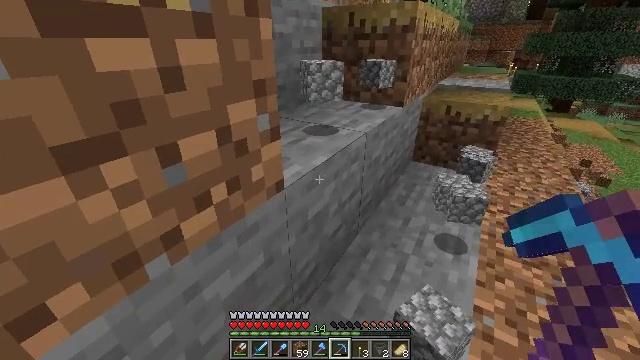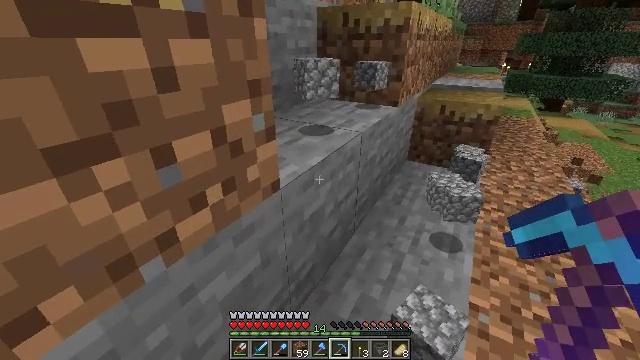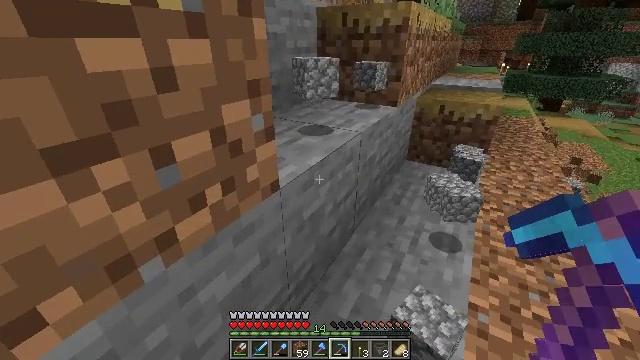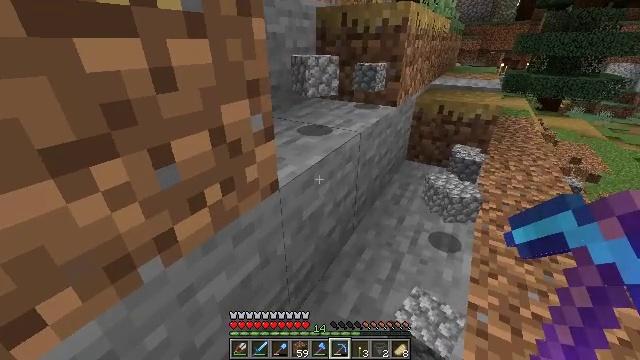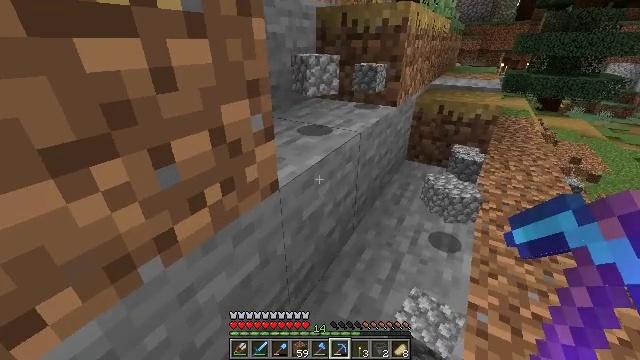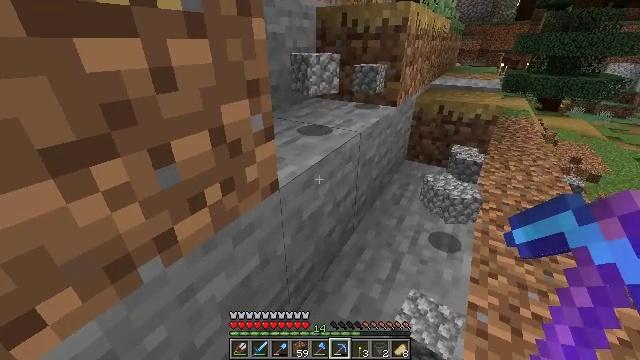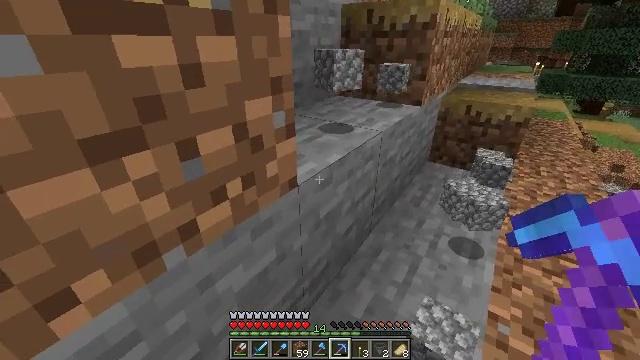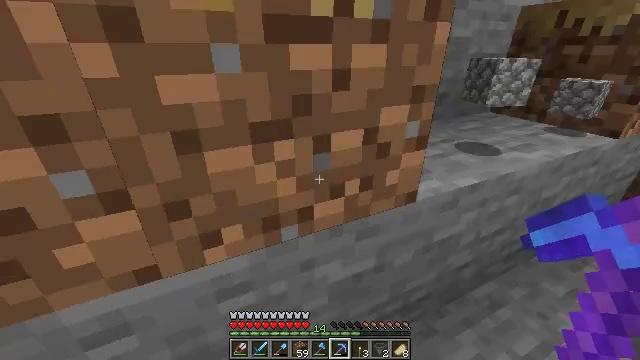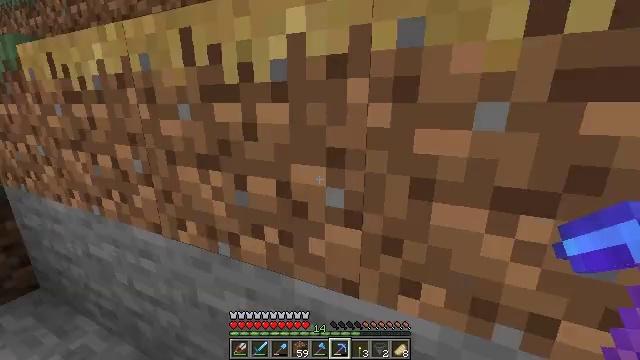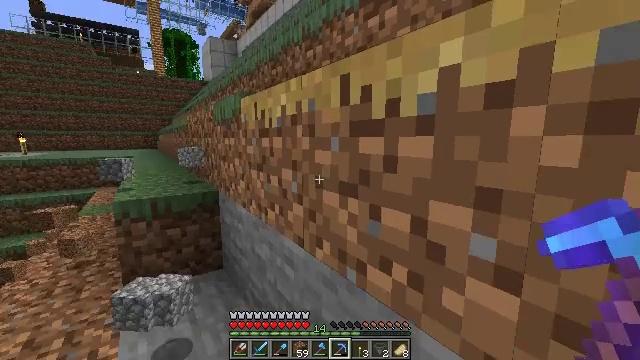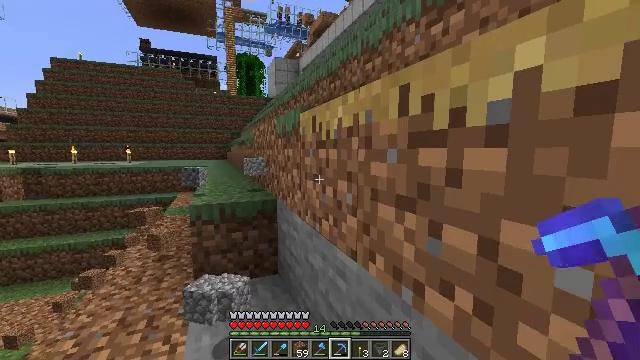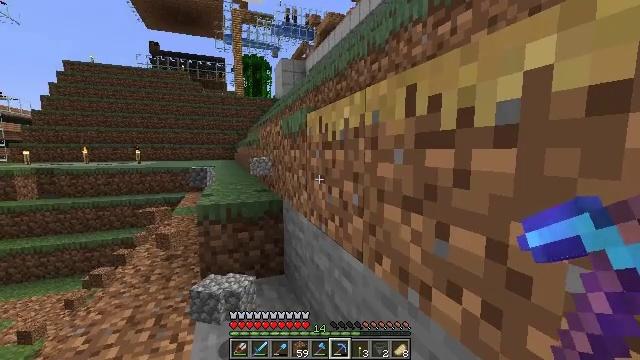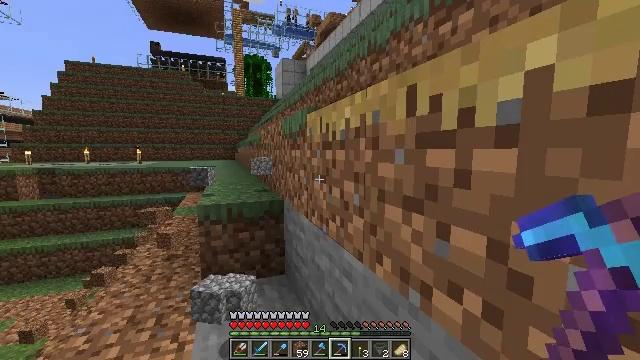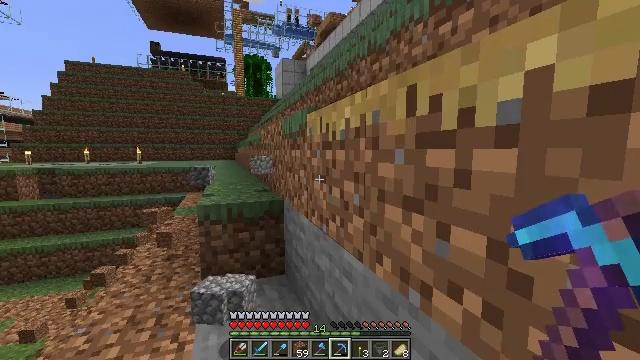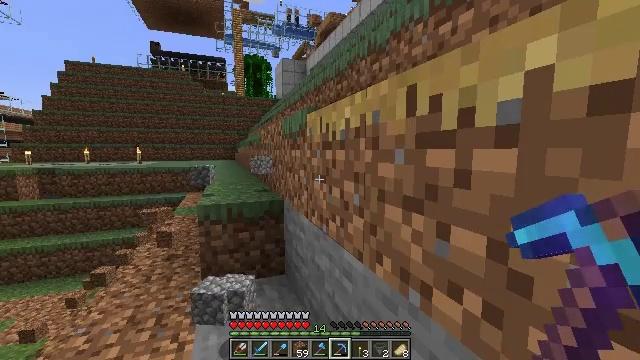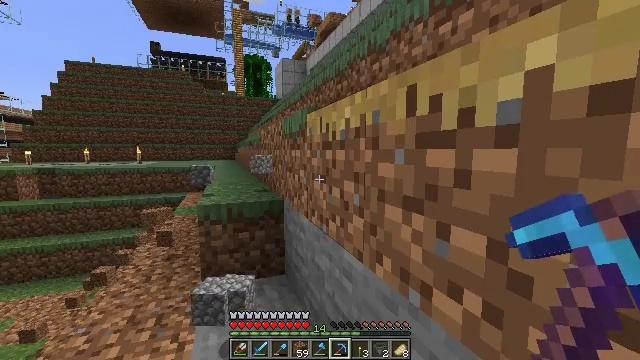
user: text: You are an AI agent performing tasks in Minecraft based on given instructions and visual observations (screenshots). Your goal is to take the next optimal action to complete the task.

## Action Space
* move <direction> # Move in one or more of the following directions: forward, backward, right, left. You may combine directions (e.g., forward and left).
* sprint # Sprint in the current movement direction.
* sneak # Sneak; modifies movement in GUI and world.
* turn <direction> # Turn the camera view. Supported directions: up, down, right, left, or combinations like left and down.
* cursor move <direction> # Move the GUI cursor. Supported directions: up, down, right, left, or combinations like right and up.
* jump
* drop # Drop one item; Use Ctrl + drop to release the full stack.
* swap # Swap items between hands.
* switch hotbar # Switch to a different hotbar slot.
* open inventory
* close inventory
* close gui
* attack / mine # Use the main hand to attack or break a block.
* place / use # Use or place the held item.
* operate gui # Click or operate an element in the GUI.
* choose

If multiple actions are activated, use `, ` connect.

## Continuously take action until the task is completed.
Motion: motion action
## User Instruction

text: Attack the grass path to restore it to dirt.
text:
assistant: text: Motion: turn right
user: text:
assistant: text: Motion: no_op
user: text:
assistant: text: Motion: no_op
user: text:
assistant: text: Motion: no_op
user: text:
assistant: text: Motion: no_op
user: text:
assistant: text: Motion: turn left
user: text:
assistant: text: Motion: turn left and up
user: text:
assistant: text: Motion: turn left and up
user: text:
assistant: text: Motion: turn left and up
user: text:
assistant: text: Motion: turn left and up
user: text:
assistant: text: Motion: turn left
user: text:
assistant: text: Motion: no_op
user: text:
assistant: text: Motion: no_op
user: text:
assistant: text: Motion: no_op
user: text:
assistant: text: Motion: no_op
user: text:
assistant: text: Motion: no_op
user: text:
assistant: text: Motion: no_op
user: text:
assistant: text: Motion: no_op
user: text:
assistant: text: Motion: turn right and down
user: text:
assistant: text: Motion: turn right and down
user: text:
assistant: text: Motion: turn right and down
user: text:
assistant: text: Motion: turn right and down
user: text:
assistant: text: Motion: turn right
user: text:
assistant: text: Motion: turn right
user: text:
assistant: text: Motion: no_op
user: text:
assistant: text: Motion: no_op
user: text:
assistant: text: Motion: turn right
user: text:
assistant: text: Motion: turn right
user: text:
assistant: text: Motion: turn right and up
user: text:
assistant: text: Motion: move forward, turn right and up